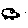
Label: car